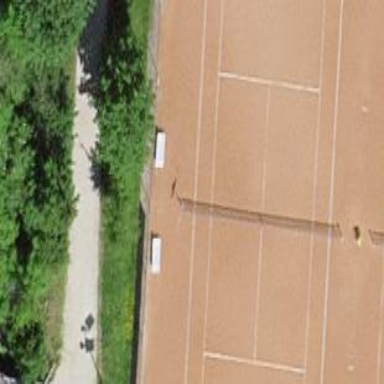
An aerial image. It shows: Clay tennis court on the leisure land pitch.